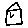
Label: house